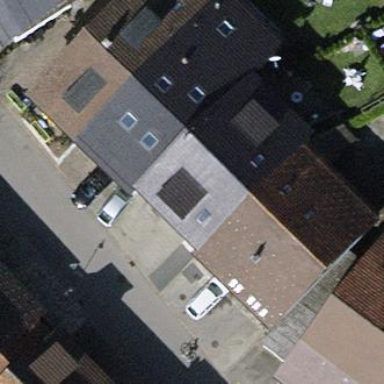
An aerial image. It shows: Terrace building.